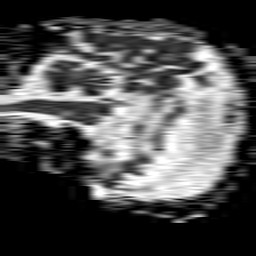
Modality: ADC
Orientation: sagittal
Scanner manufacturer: philips
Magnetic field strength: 1.5 T
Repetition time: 4.6 s
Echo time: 0.08631 s